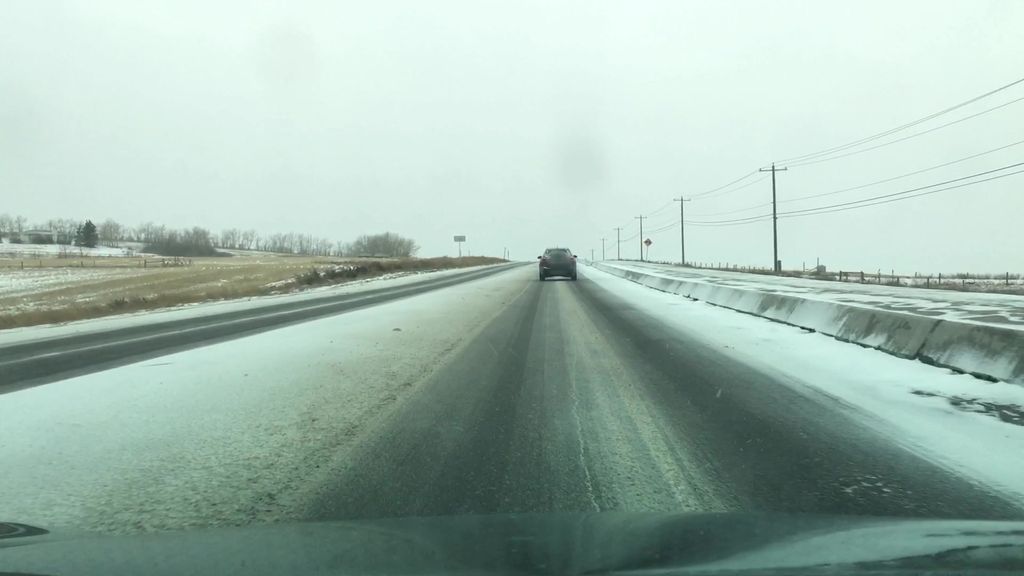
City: calgary